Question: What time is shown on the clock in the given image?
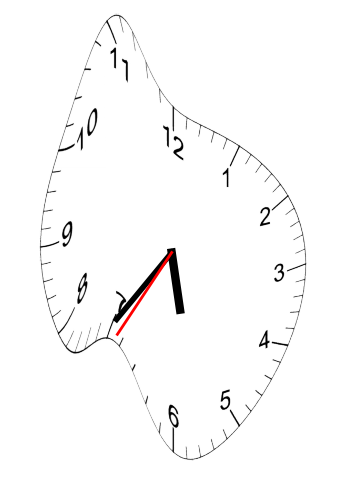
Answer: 05:35:35